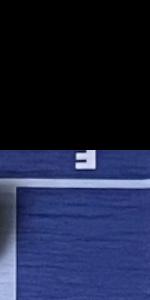
Label: Empty